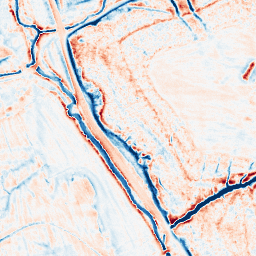
Category: edge_preserving
Decomposition family: anisotropic_diffusion
Decomposition parameters: iterations: 50
kappa: 10
gamma: 0.1
Upsampling method: sinc_hamming
Upsampling parameters: scale: 2
kernel_size: 8
Upsampling scale: 2